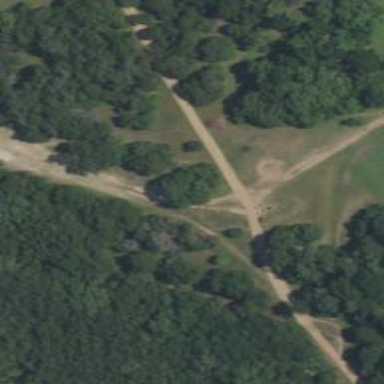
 specifically designed for the sport of disc golf."